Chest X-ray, AP view. Patient: 65 years old, sex M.
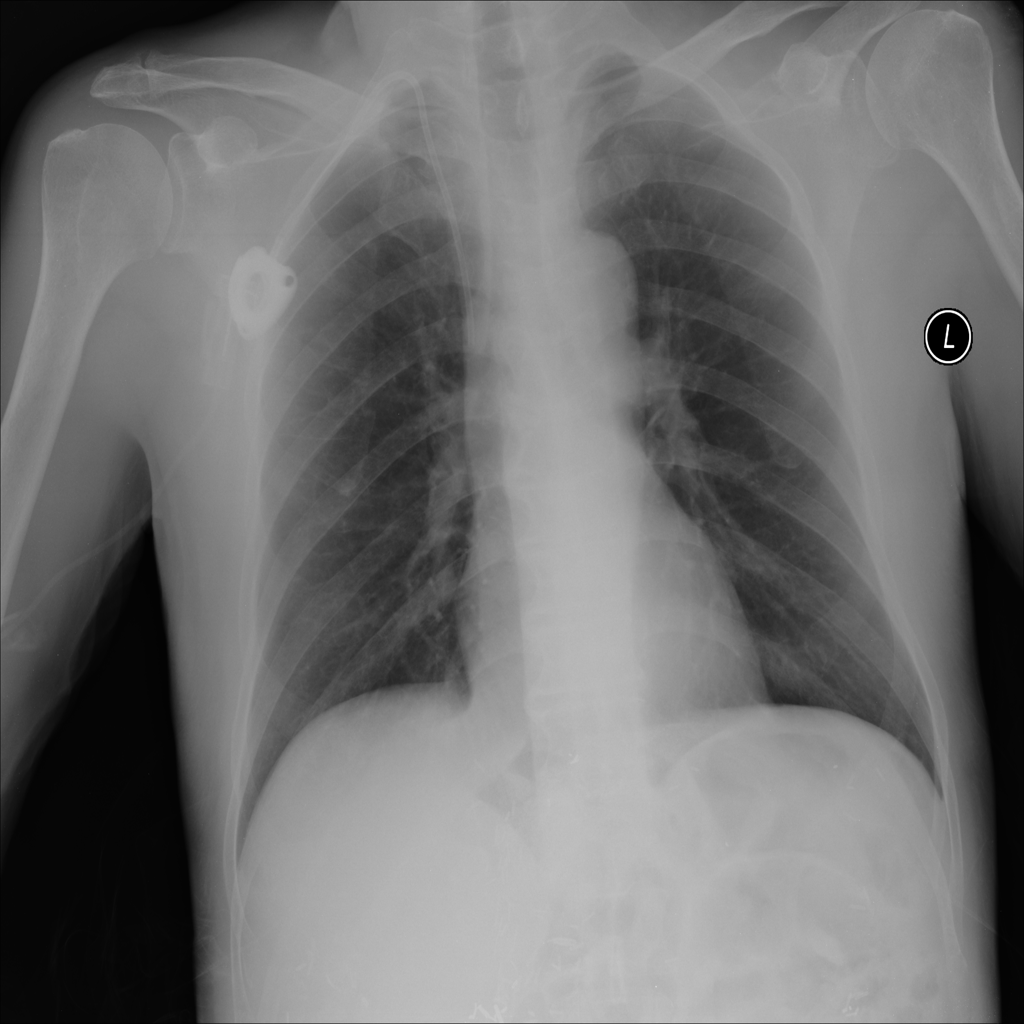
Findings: No Finding